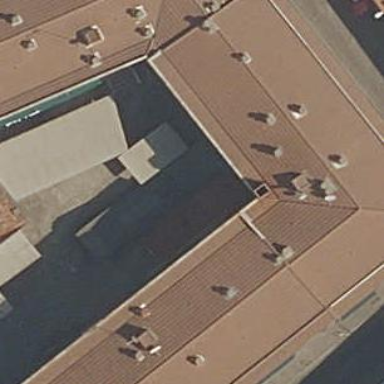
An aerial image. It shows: Residential building.